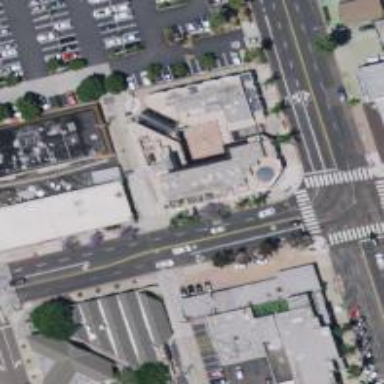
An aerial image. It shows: Commercial building.